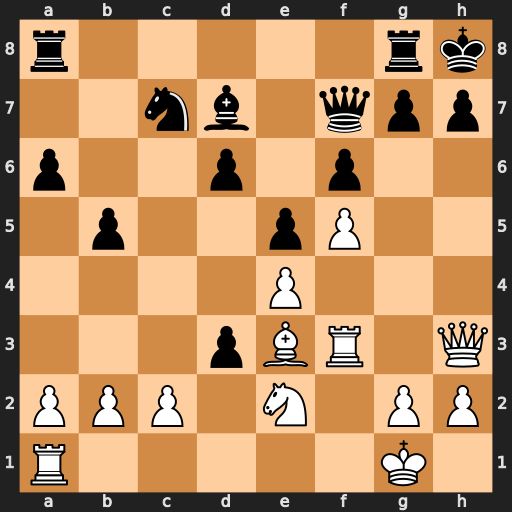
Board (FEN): r5rk/2nb1qpp/p2p1p2/1p2pP2/4P3/3pBR1Q/PPP1N1PP/R5K1
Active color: w
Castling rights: -
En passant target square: -
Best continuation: Qxh7+ Kxh7 Rh3+ Qh5 Rxh5#